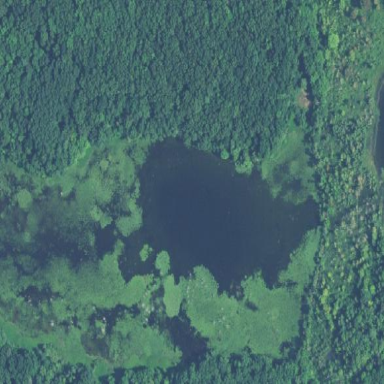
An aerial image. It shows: Beautiful lake surrounded by nature.